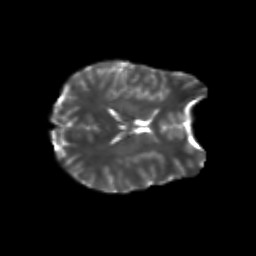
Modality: T2w
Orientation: axial
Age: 25
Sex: female
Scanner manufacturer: siemens
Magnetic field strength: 3 T
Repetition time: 3.5 s
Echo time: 0.104 s